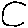
Label: moon